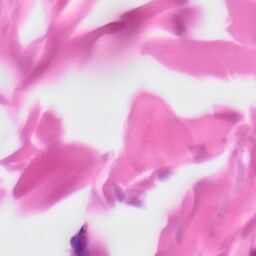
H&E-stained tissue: Skin